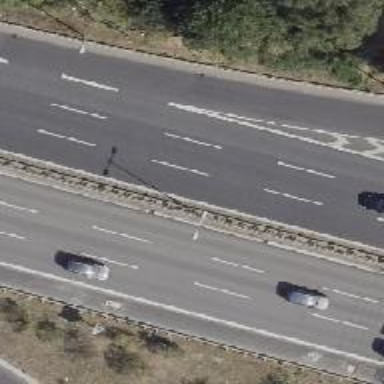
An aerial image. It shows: Asphalt motorway.